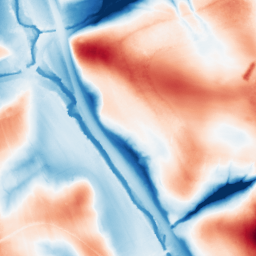
Category: edge_preserving
Decomposition family: guided
Decomposition parameters: radius: 32
eps: 0.01
Upsampling method: bspline
Upsampling parameters: scale: 2
Upsampling scale: 2